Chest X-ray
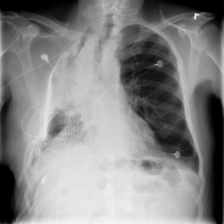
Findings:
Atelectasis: negative
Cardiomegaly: negative
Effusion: negative
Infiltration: negative
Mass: negative
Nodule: negative
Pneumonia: negative
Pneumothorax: negative
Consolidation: negative
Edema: negative
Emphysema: positive
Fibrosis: negative
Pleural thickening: negative
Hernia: negative